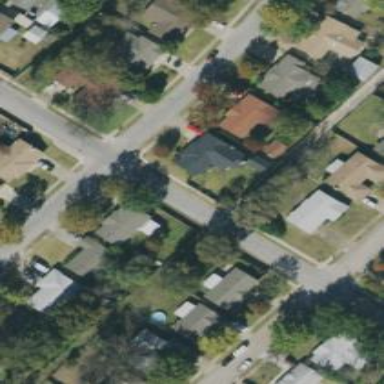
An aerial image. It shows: Alley classified as service road.